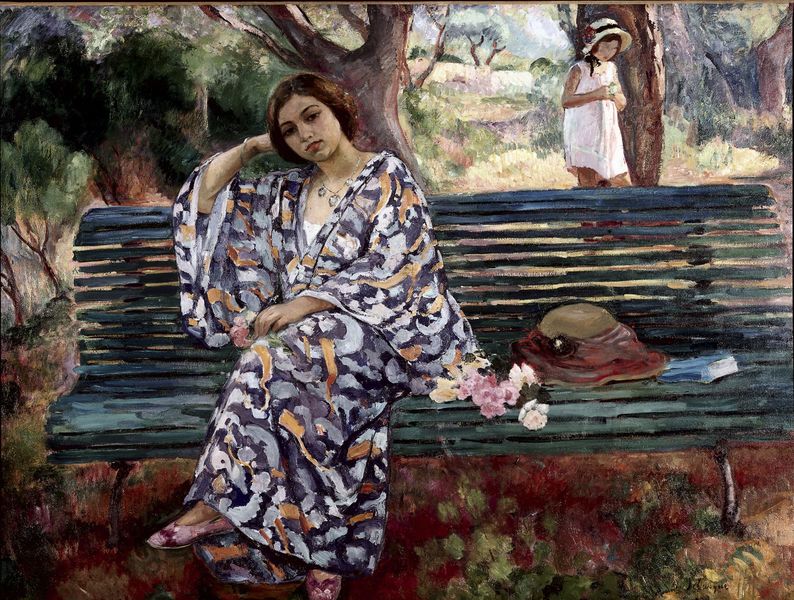
Titel: Auf der grünen Bank, Sanary
Künstler: Henri Lebasque
Standort: Wien
Institution: Albertina, Wien
Schlagwörter: baum, gemälde, kopf, schatten, weiß, bäume, impressionismus, landschaft, mädchen, sitzen, blumen, bunt, frau, hut, hüte, kleid, licht, park, rot, wiese, malerei, muster, arm, natur, haare, mantel, stoff, kind, wald, ruhen, schuhe, kette, farbe, latten, bank, morgenmantel, nachdenken, halskette, buch, denken, schuh, bund, kimono, parkbank